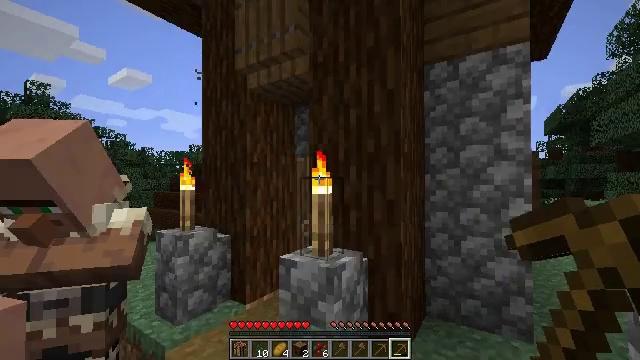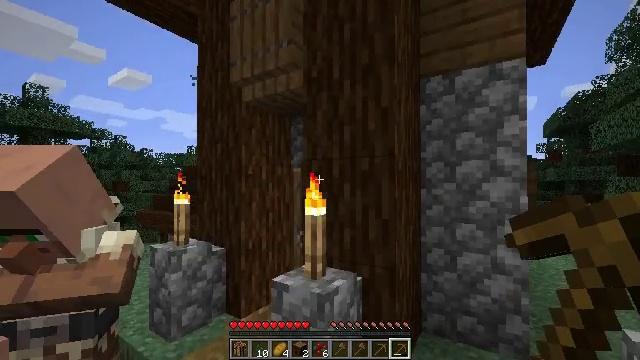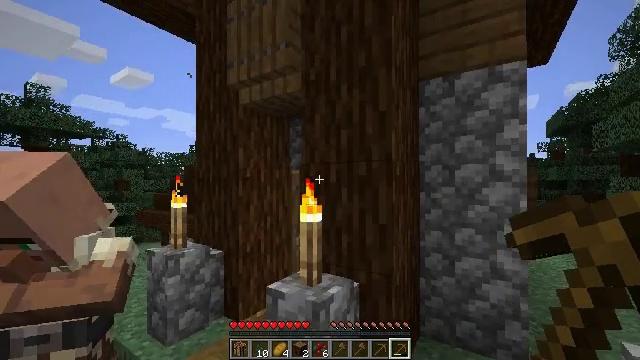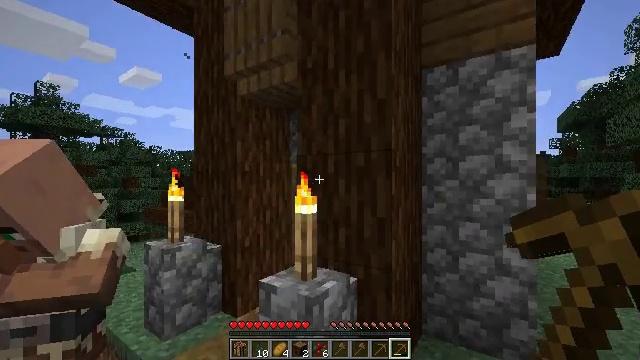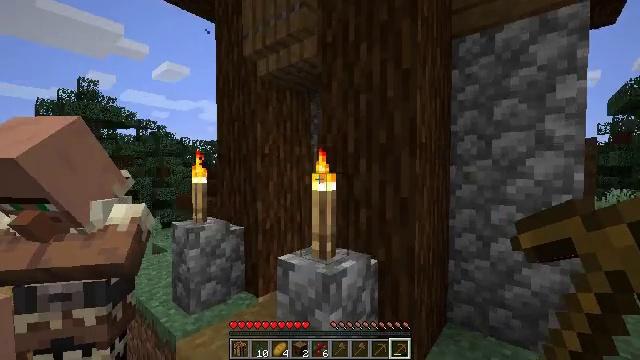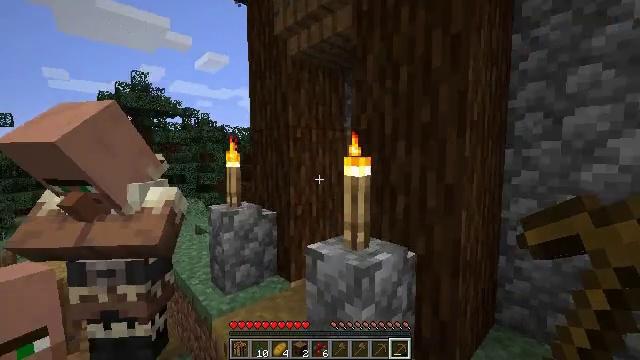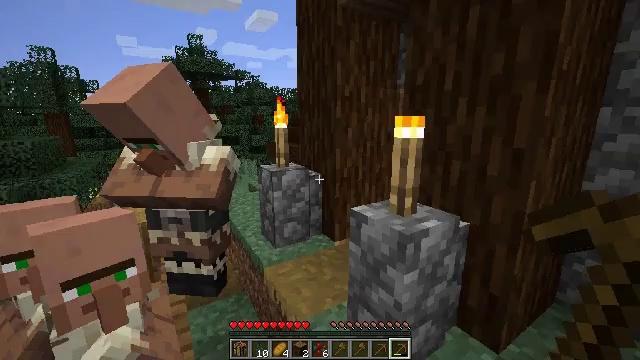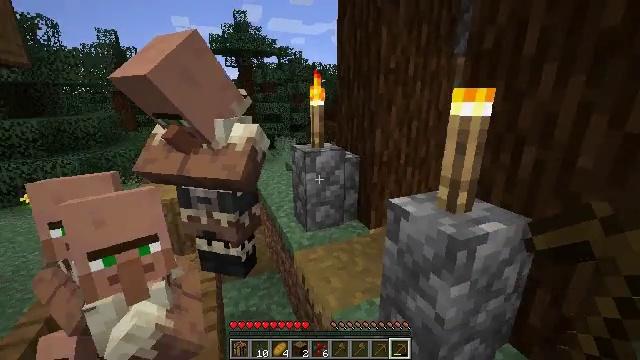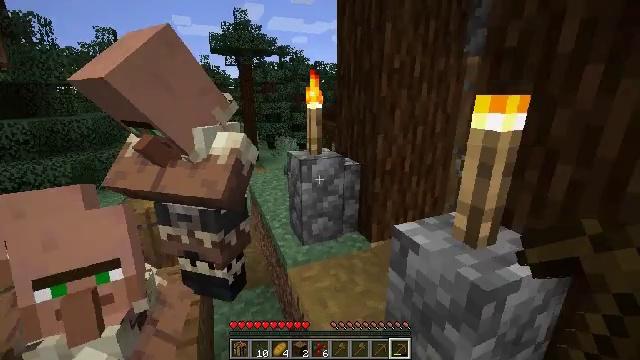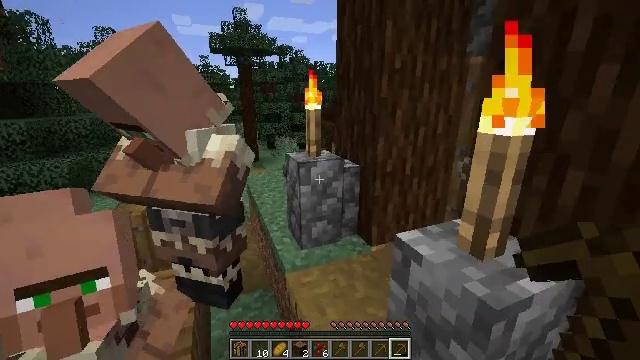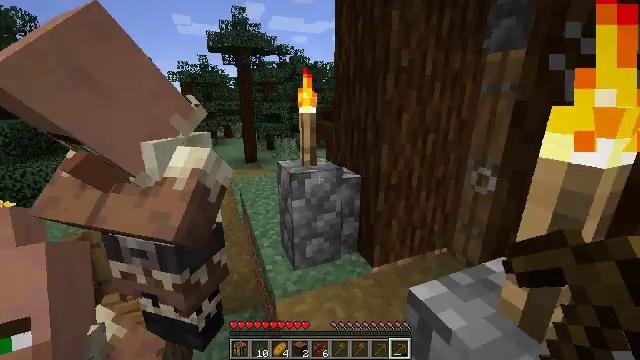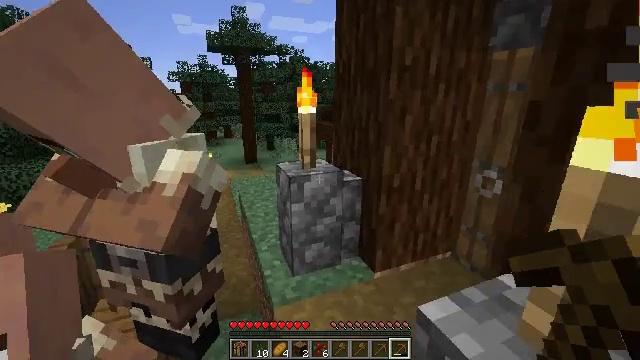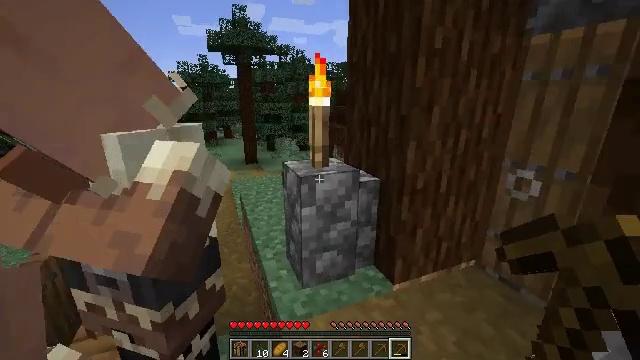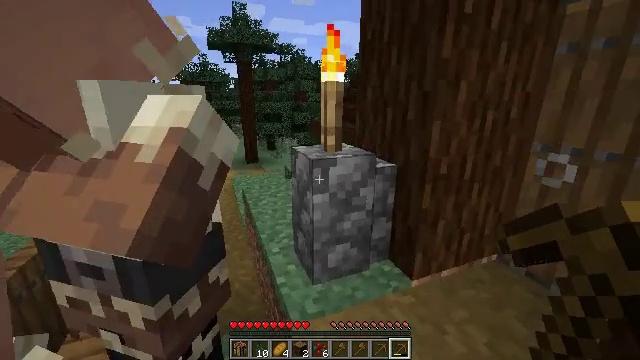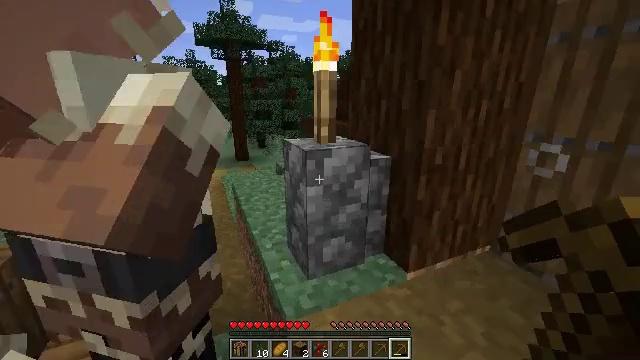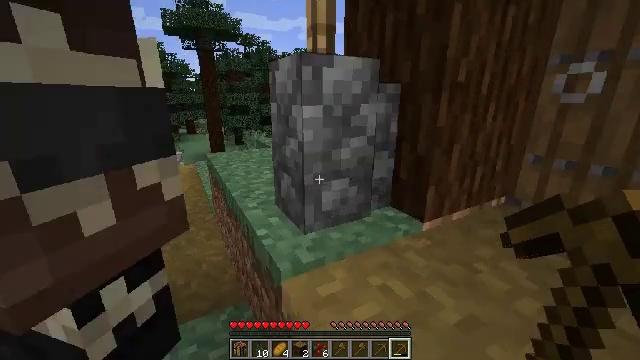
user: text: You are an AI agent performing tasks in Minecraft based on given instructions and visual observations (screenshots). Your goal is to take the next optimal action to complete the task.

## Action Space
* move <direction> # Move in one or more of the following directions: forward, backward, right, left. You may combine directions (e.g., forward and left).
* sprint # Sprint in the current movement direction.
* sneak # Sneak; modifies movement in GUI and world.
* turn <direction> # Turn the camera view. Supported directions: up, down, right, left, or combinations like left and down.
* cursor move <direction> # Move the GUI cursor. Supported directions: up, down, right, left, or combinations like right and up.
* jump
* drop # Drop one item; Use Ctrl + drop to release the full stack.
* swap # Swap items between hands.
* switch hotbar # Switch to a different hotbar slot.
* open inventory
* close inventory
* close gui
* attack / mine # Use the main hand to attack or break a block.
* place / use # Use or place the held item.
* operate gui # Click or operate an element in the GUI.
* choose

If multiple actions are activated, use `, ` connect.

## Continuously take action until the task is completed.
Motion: motion action
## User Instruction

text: Break the spruce leaves to clear the area.
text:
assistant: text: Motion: move forward and move right, jump
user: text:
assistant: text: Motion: move forward, jump
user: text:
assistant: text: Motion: move forward, turn left
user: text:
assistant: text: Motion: move forward, turn left and down
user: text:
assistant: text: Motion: move forward, turn left and down
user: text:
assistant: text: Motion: move forward, turn left and down
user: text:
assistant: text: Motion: move forward, turn left and down
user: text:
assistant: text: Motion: move forward
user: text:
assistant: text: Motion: move forward
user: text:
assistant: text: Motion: move forward
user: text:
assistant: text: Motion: move forward and move left
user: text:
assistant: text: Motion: move forward and move left
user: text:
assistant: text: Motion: move forward
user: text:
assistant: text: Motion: move forward, turn right, jump
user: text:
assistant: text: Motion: move forward, turn right, jump
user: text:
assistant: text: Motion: move forward, turn right, jump
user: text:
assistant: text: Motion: move forward, turn right, jump
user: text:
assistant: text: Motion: move forward, turn right
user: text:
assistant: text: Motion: move forward
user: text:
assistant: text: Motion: move forward
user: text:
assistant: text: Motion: move forward
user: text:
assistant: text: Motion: move forward
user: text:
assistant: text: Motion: move forward
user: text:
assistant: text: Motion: move forward
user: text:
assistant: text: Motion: move forward, turn up, jump
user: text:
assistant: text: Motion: move forward, turn right and up, jump
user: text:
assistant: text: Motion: move forward, turn right and up, jump
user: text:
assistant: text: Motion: move forward, jump
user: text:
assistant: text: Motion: move forward, turn right
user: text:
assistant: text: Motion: move forward, turn right and up